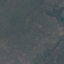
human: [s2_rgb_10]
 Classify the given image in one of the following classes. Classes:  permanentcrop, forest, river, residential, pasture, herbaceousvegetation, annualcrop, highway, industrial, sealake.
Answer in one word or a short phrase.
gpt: HerbaceousVegetation